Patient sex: M
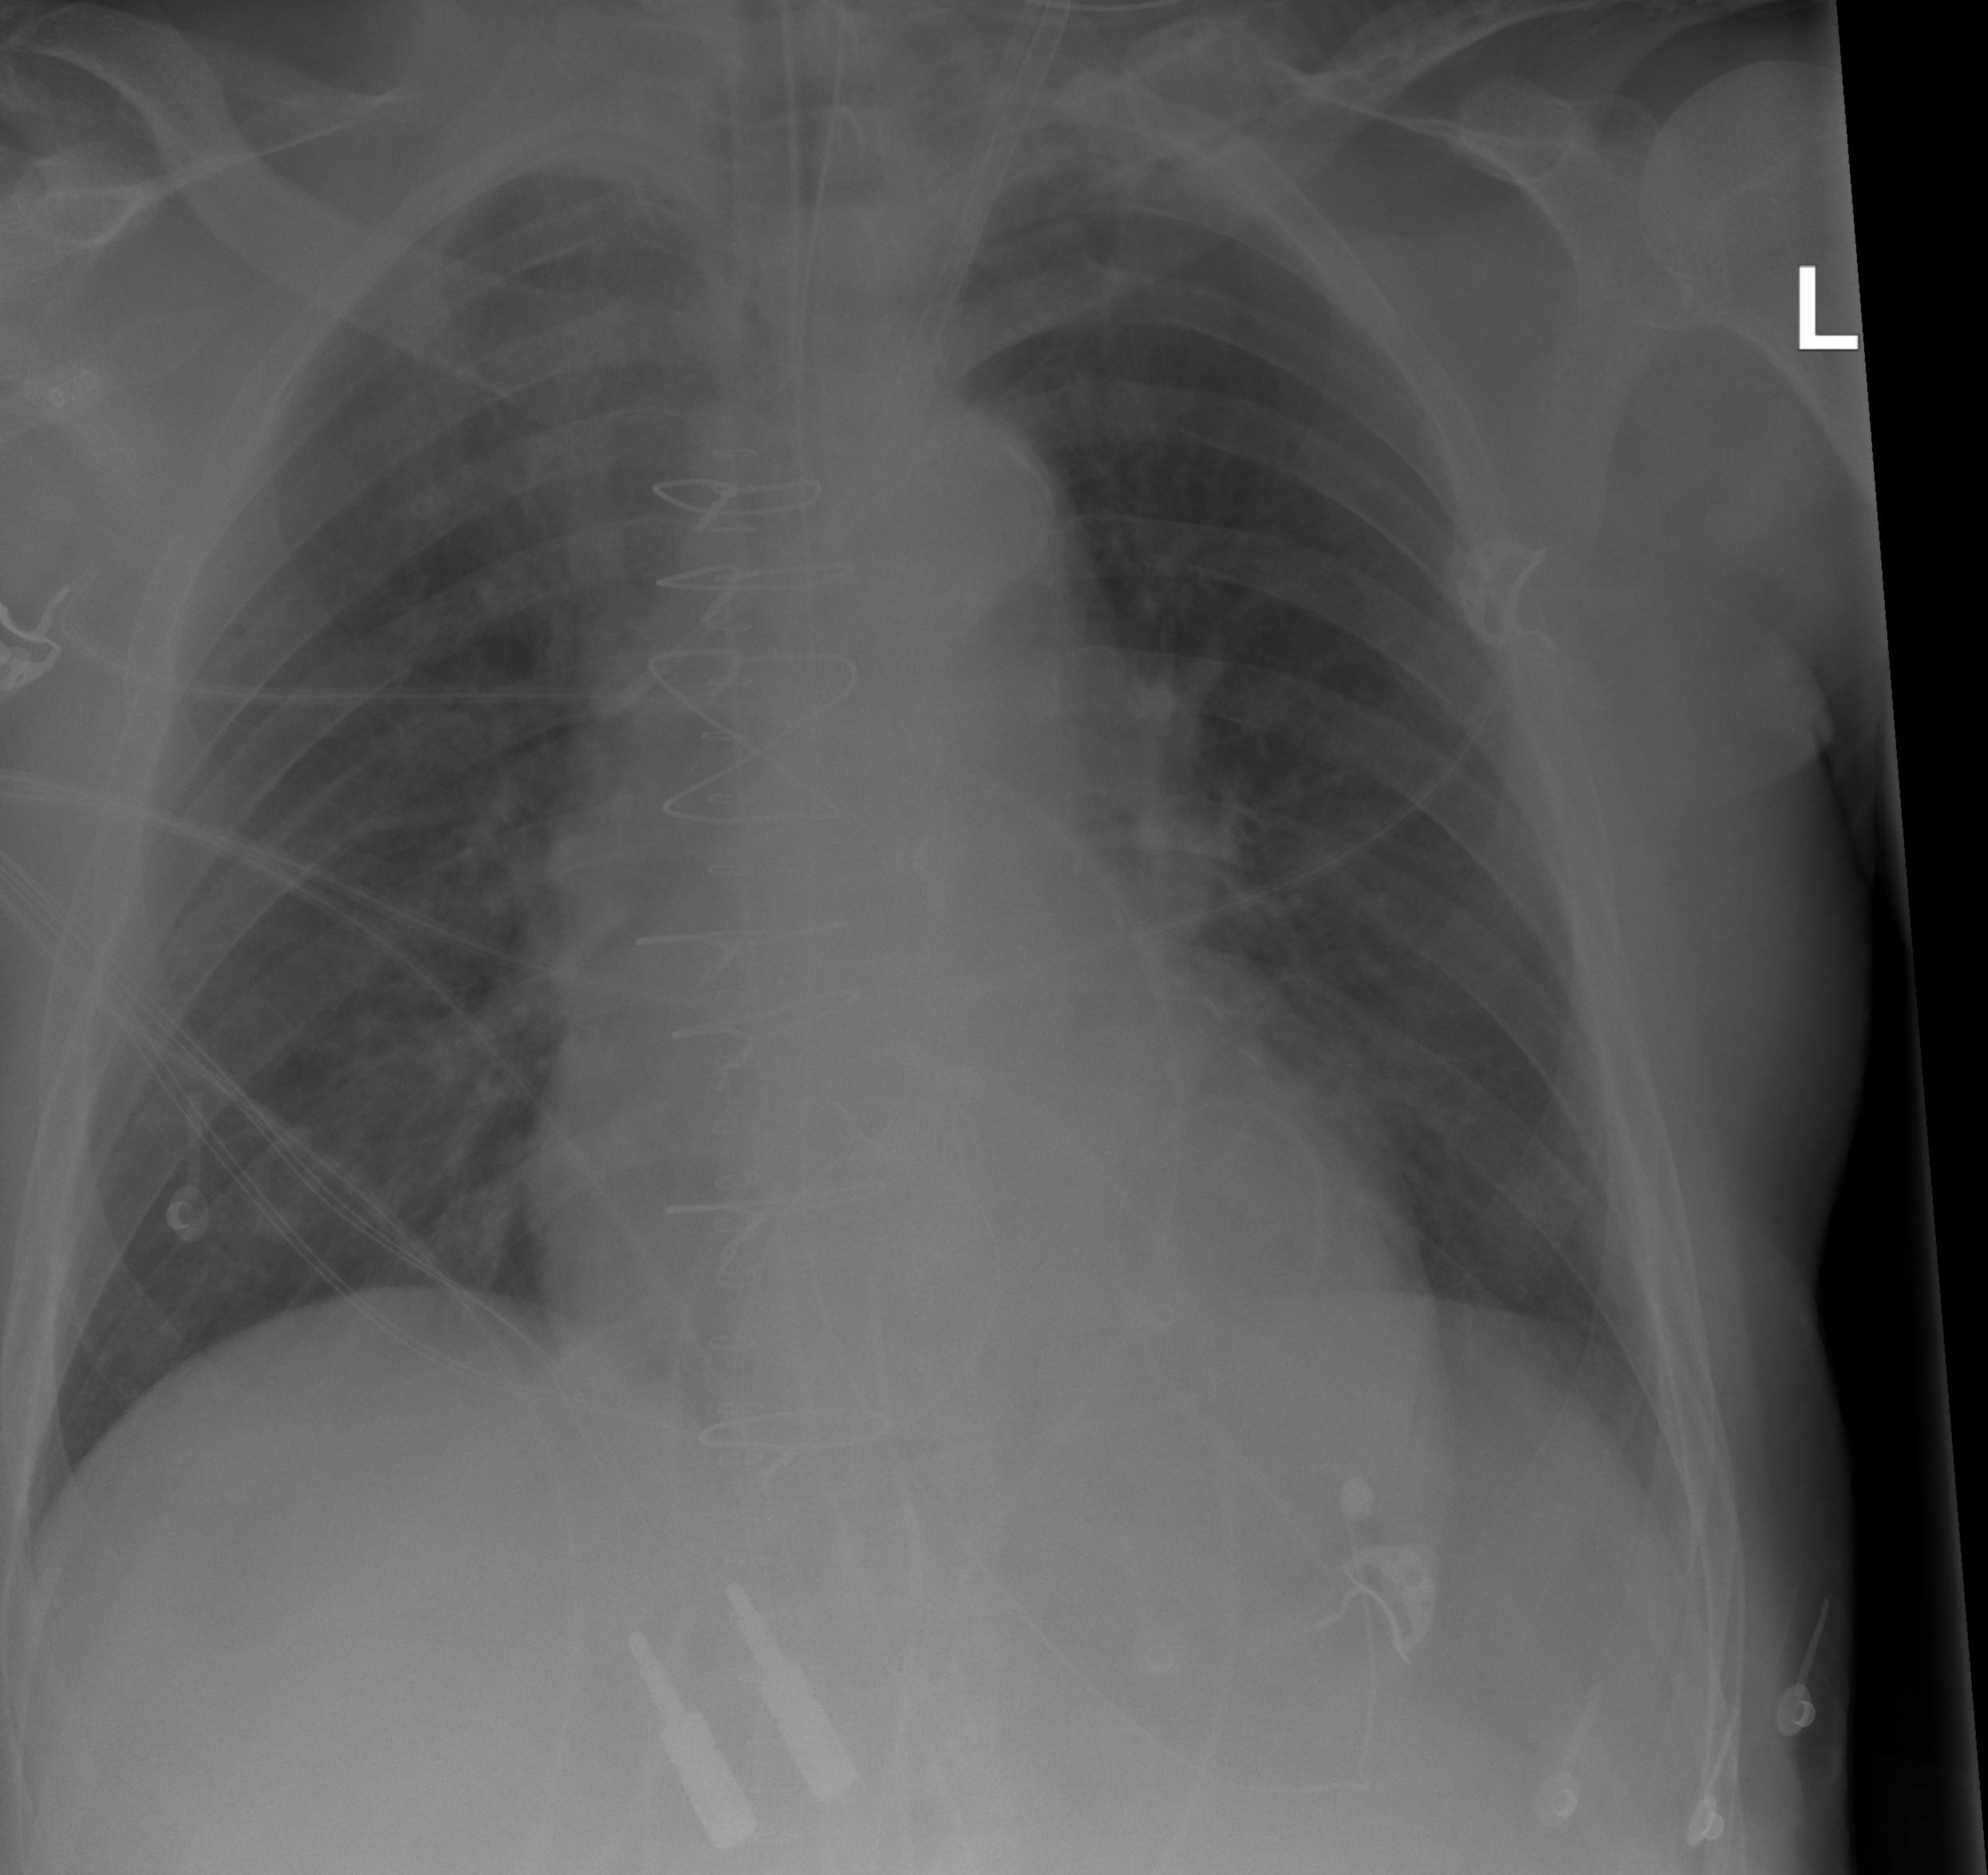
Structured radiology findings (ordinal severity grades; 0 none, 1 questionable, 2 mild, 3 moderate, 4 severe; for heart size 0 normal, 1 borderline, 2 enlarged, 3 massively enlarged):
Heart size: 2
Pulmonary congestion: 2
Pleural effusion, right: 0
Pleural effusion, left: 0
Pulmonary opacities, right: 0
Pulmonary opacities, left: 0
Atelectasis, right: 0
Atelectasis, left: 0